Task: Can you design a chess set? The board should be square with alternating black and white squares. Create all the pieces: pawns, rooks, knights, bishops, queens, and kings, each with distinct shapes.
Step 3949:
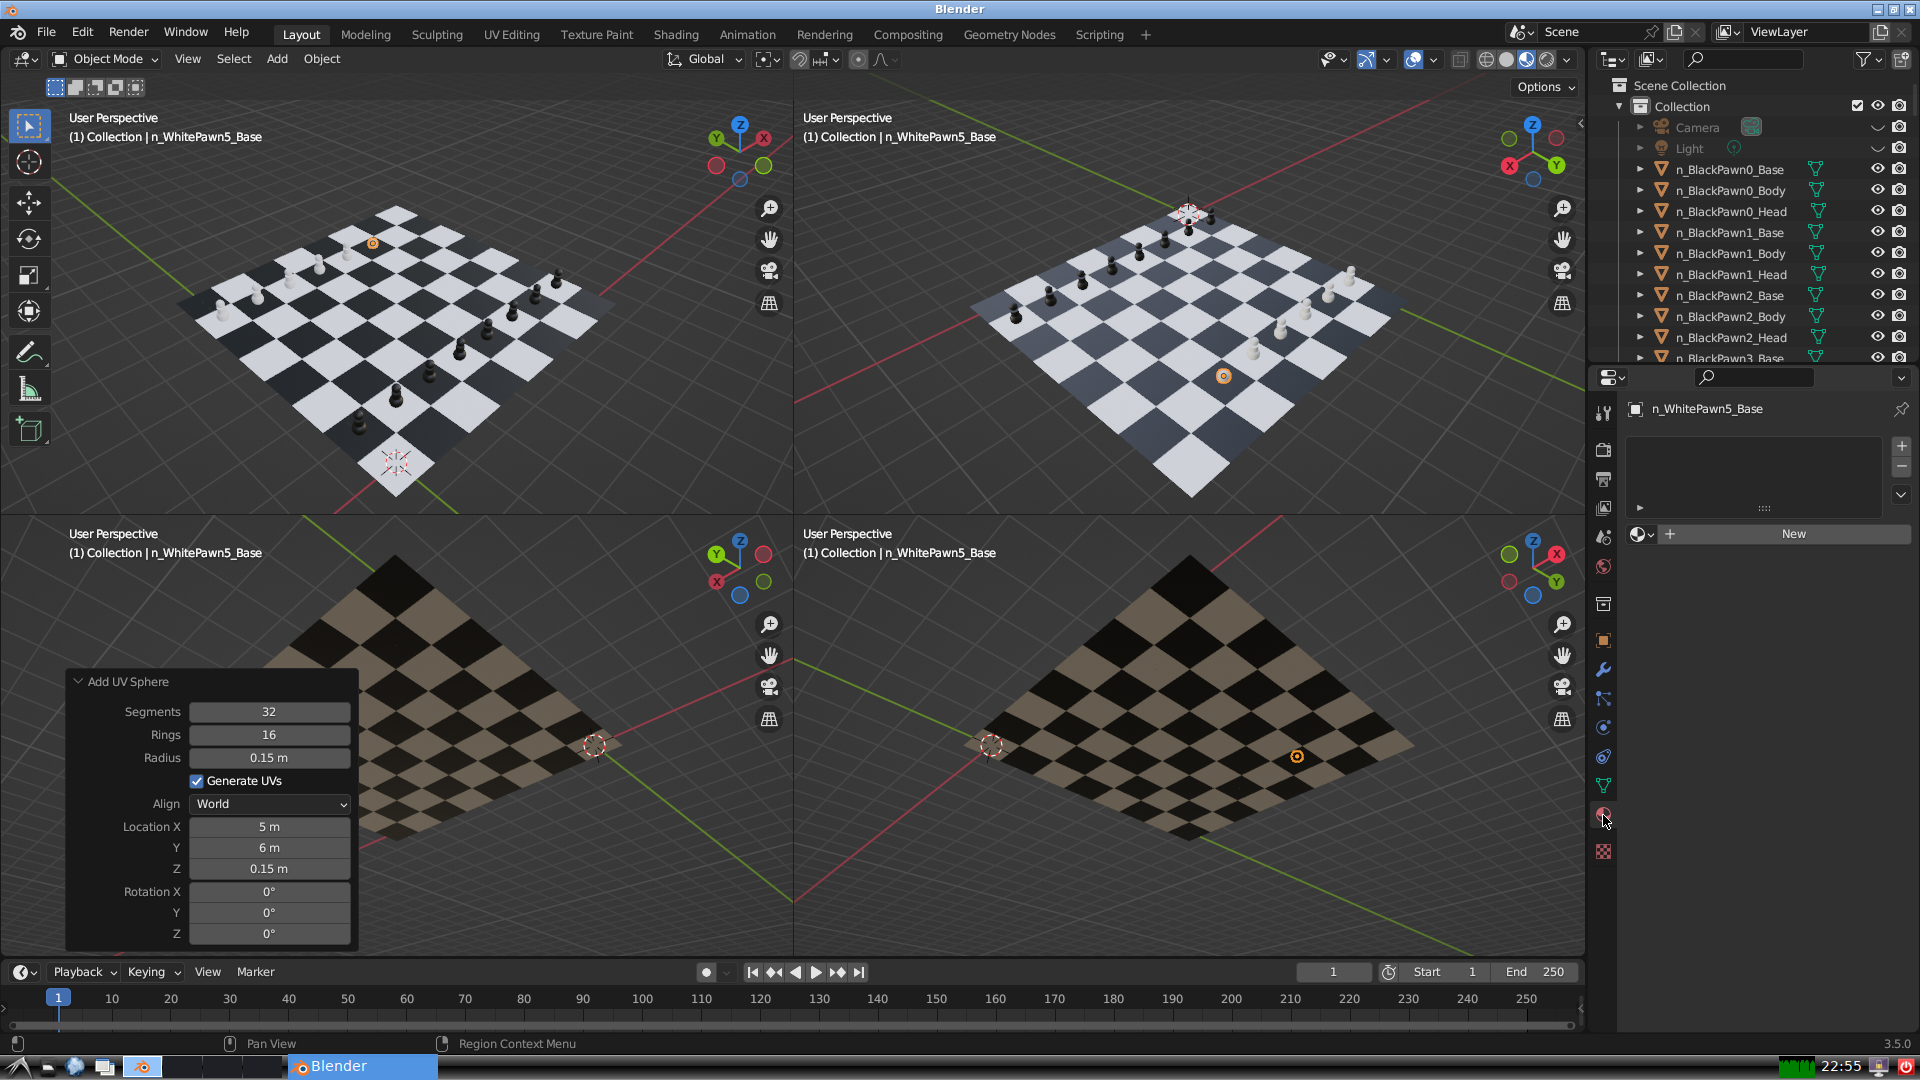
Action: {"mouse_move": [1636, 534]}